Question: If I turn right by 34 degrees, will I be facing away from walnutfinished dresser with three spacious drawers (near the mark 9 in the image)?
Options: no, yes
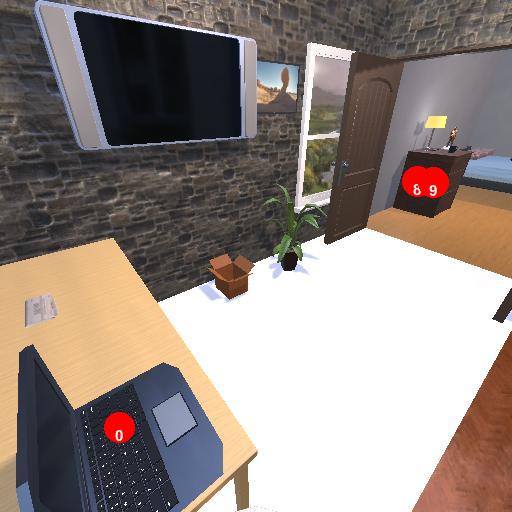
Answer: no